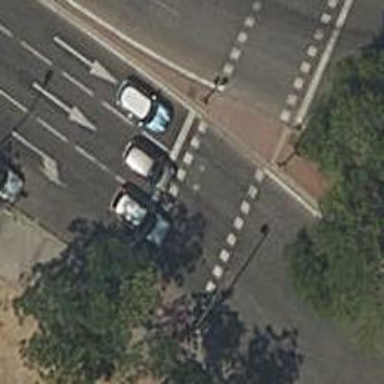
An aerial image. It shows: Road with traffic signals for signaling.